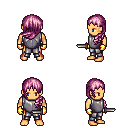
a pixel art fantasy rpg character, male body template, human, tanned skin, steel chest armor, metal pants, pink left-swept hairstyle, gold gloves, dagger, four views (front, back, left, right), 2x2 character sprite sheet, small pixel art, hard edges, no anti-aliasing